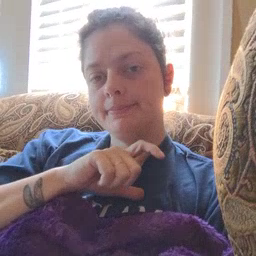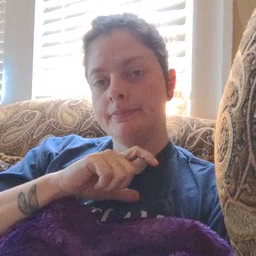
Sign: police